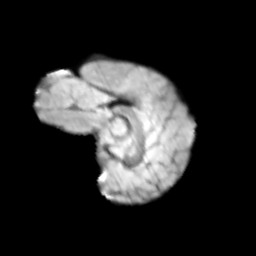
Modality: T2w
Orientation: sagittal
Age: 10
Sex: male
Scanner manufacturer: siemens
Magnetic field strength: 3 T
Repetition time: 3.8 s
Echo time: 0.07 s